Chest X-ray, PA view. Patient: 58 years old, sex F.
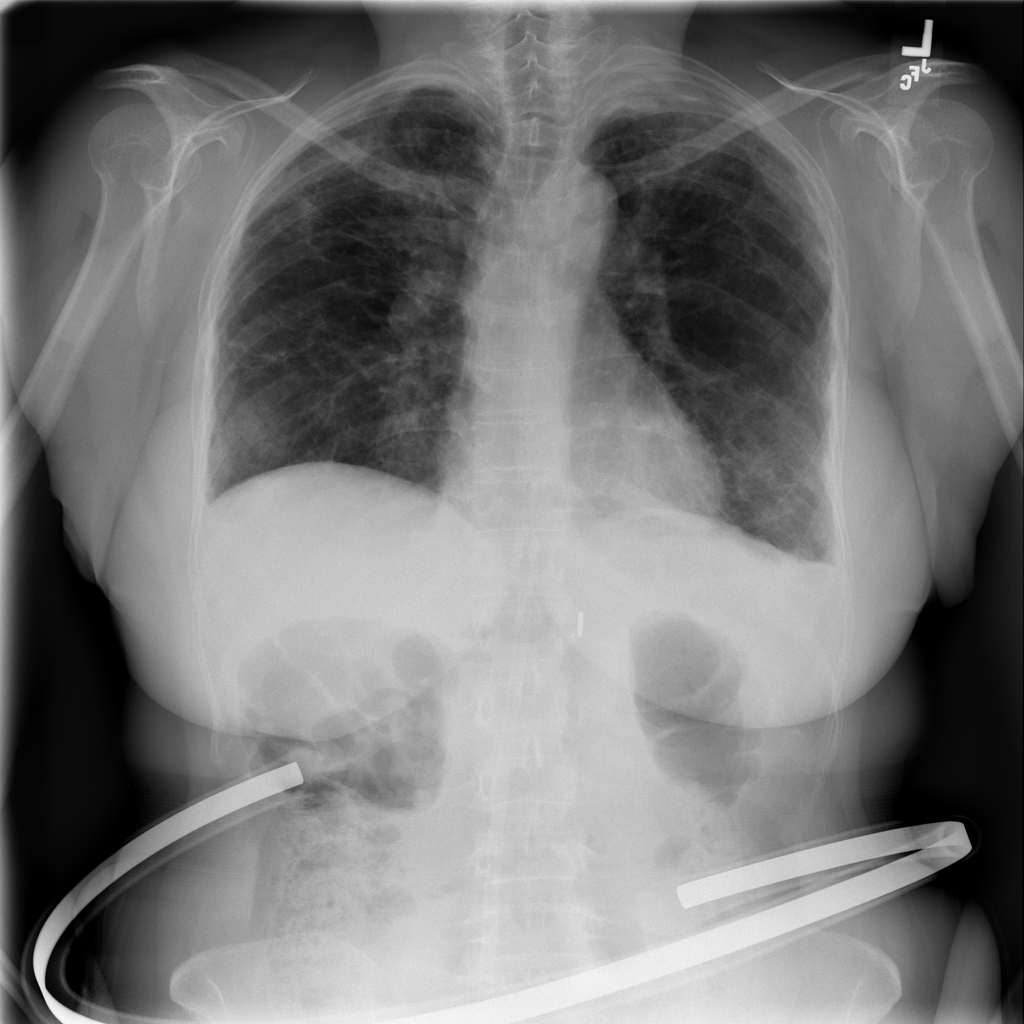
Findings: Fibrosis